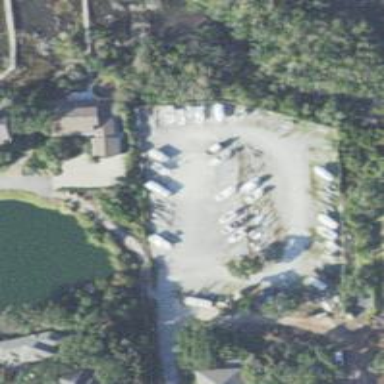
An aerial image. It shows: Boat storage facility.